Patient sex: M
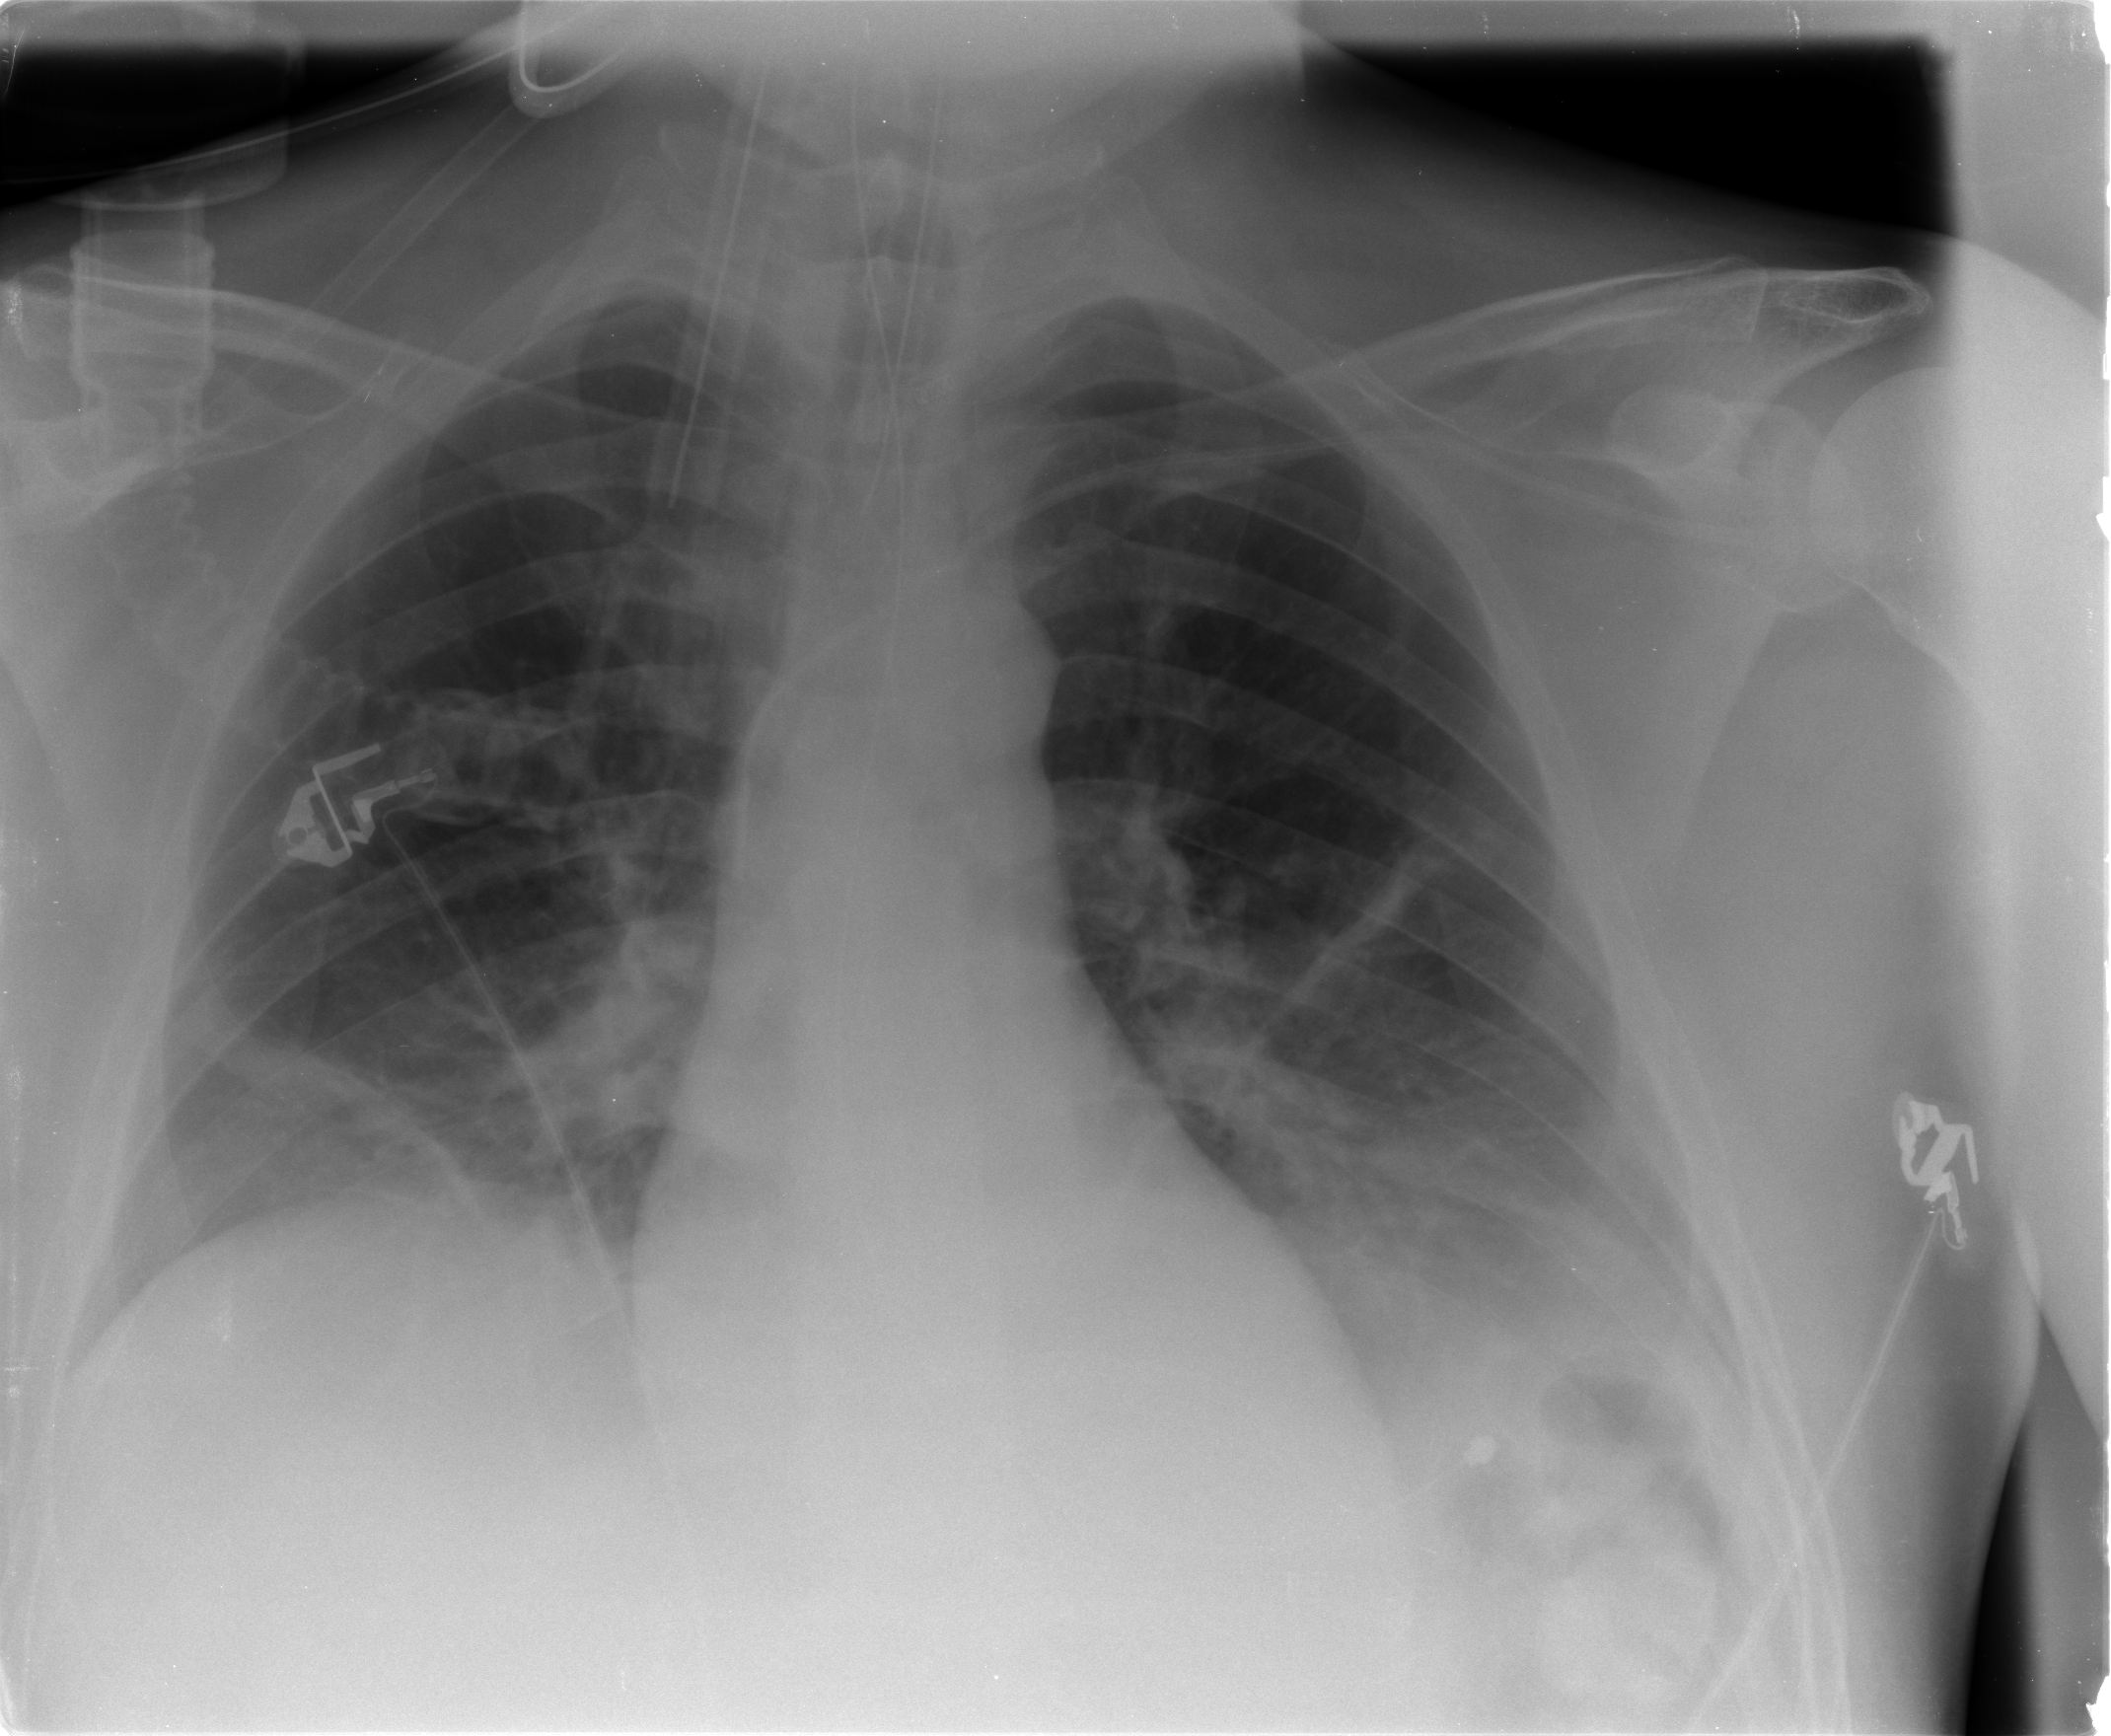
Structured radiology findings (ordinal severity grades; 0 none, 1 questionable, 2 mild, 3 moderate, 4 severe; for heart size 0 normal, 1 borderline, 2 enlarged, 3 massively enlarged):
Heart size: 0
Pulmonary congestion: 1
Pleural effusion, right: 1
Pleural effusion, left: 1
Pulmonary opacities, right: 1
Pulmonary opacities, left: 1
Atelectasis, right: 2
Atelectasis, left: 2